Question: I'm currently using Sum Product to rank year over year data from largest to smallest. My formula in Column Z is 'SUMPRODUCT(--(ABS($Y$5:$Y$165)>ABS(Y5)))+1' using the data in column Y. The year over year data is in columns W and X. I want to write a formula that does the same thing as far as ranking the data from largest to smallest but I want to exclude the points that may be zero in column W and X. Because if there's no prior or latter data points--meaning that they're zero--I want them excluded.
For example

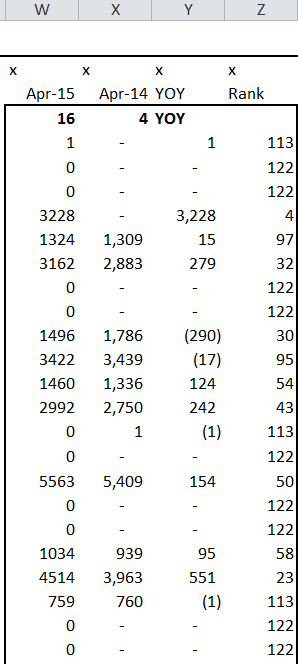
Answer: What you could do is add an IF statement to your formula in column Z:
'IF(AND(W5=0,X5=0),0,SUMPRODUCT(--(ABS($Y$5:$Y$165)>ABS(Y5)))+1)'
This will make the value in column Z equal to 0 if both W and X are 0. Then you can easily filter these 0s out.